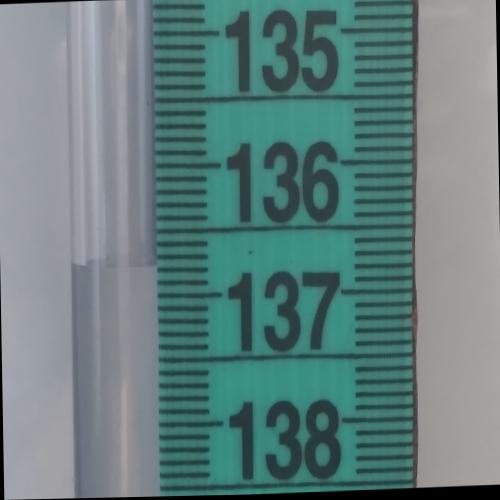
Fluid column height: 136.8 cm